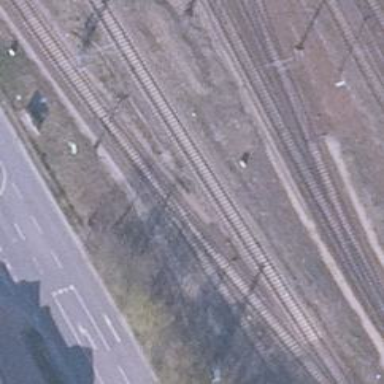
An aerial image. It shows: Railway signal.